Interaction volume radius: 5 \u00c5
Interaction volume height: 10 \u00c5
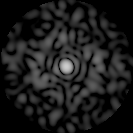
Disorder parameter: 0.8621